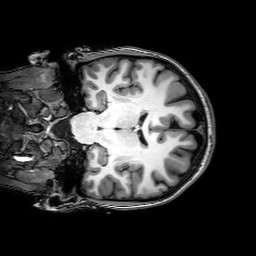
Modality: T1w
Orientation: coronal
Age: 22
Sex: female
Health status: healthy
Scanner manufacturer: philips
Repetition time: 0.008362 s
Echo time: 0.00386 s